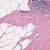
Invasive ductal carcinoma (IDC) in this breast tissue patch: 0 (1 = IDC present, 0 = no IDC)